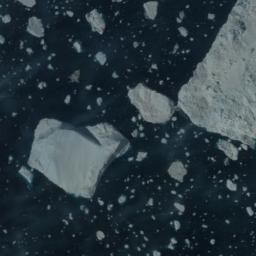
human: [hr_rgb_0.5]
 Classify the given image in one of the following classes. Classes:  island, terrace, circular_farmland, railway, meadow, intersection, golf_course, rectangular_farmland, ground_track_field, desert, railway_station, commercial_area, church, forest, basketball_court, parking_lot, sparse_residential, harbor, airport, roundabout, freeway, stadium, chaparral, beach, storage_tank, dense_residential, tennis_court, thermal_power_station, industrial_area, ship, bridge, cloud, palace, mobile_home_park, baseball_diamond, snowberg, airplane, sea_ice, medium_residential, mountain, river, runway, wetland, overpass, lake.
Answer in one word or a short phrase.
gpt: sea_ice